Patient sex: F
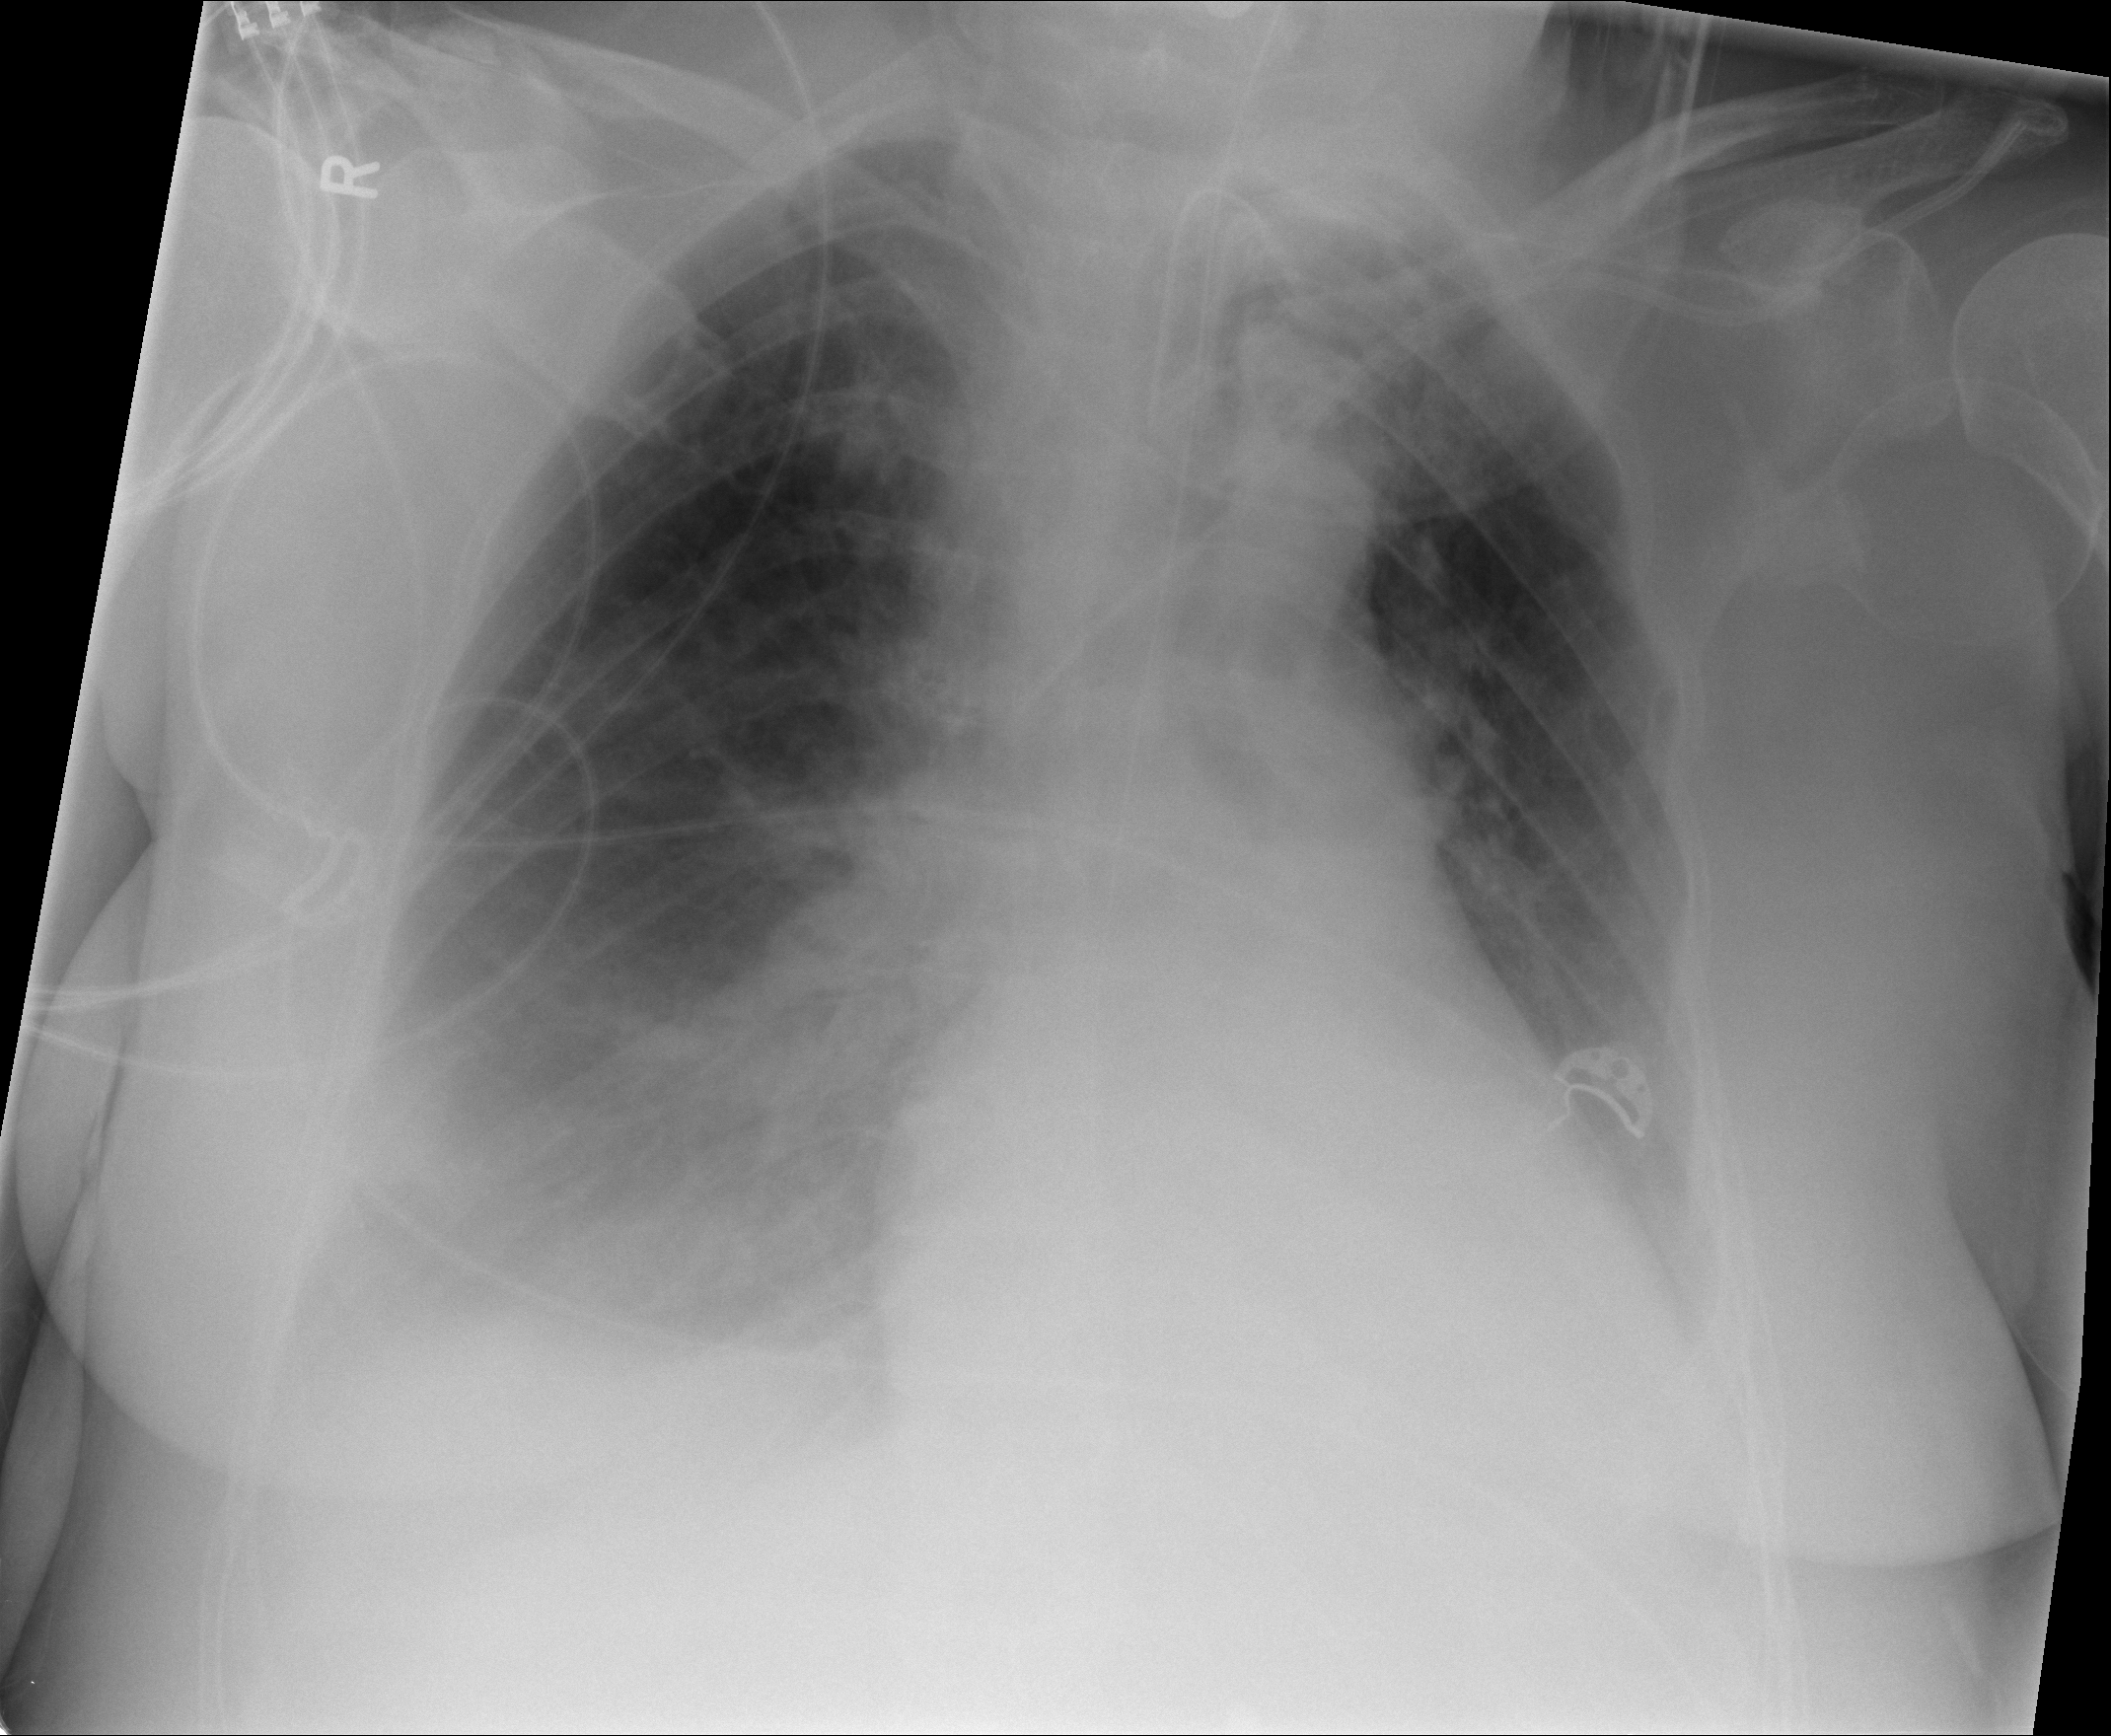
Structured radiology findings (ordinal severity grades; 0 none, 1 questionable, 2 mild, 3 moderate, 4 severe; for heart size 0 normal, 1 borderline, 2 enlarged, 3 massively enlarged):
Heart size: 2
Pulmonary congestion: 2
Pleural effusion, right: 3
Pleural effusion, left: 2
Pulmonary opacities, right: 2
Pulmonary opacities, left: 2
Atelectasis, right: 3
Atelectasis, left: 2